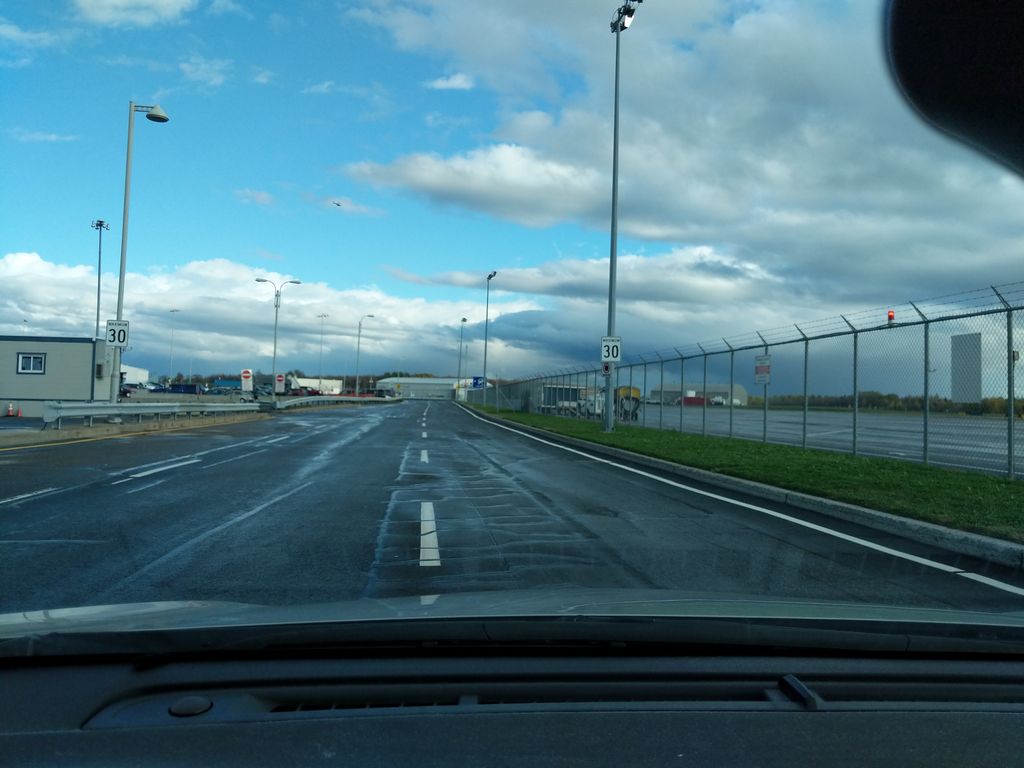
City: quebec_city